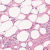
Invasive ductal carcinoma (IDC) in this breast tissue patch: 0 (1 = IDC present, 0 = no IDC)